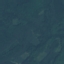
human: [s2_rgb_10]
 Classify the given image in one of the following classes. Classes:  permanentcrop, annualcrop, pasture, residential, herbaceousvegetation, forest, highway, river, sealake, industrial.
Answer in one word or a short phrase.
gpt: Forest